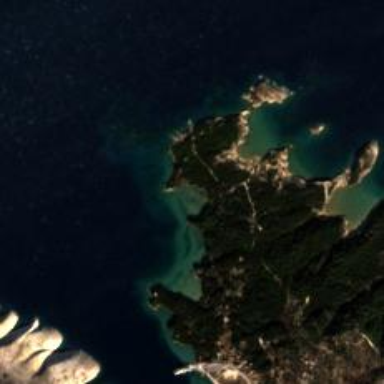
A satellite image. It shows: Beautiful bay with natural surroundings.